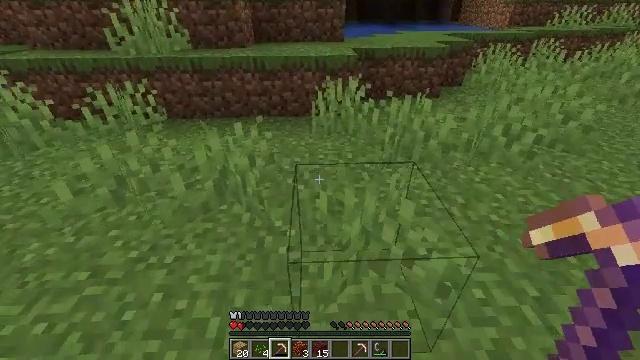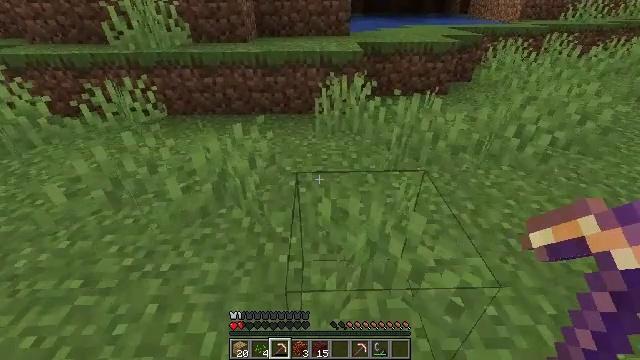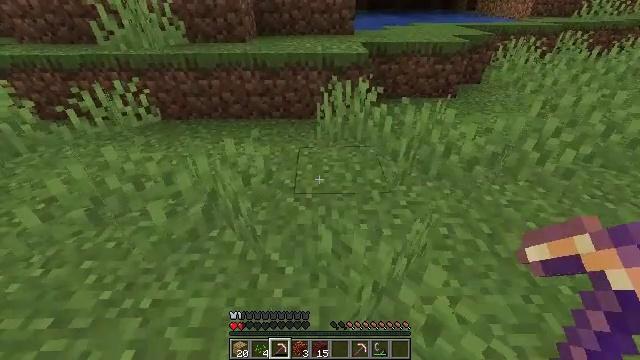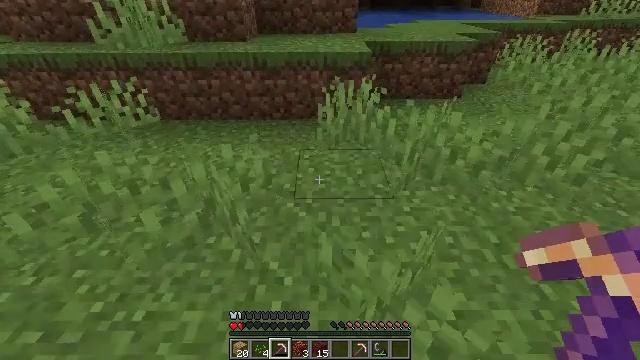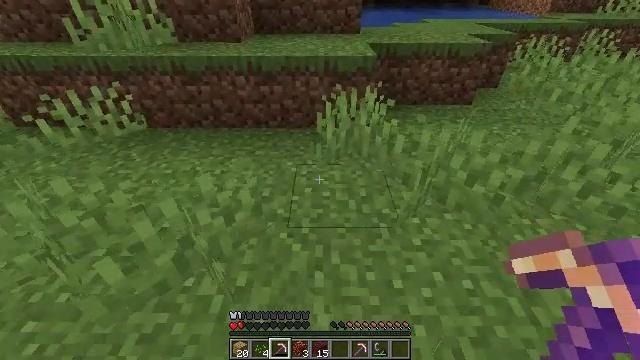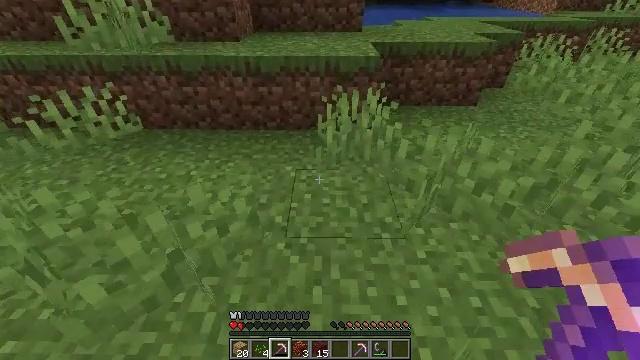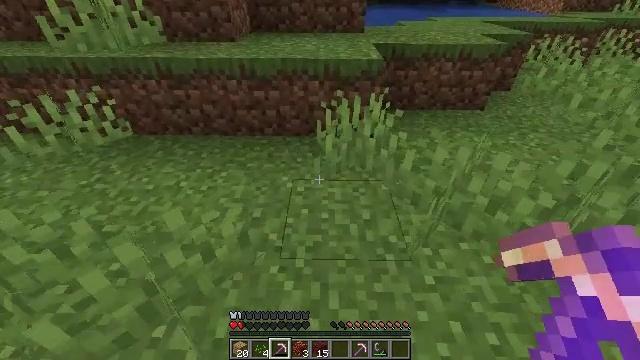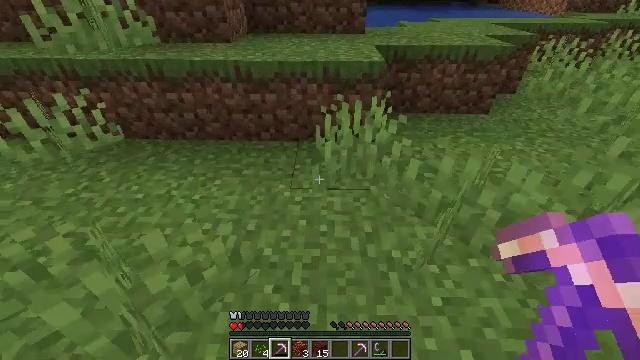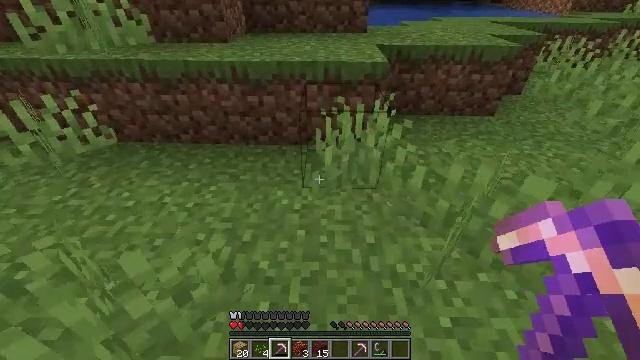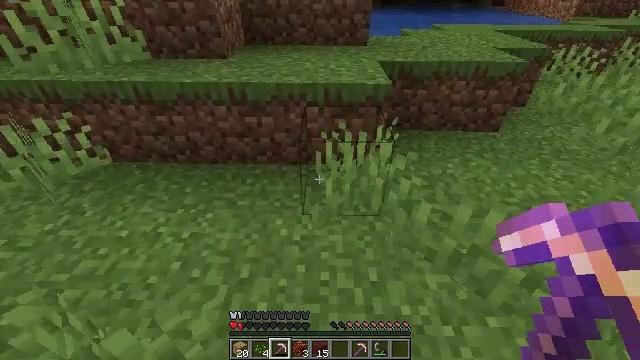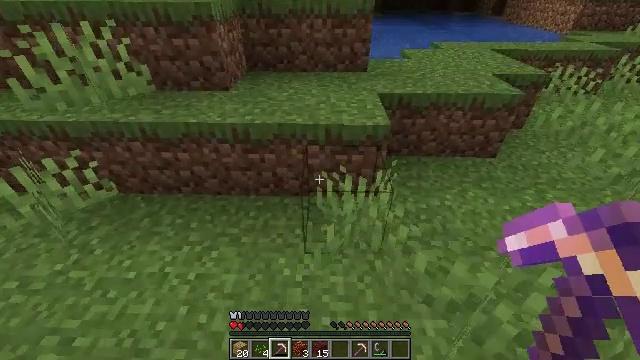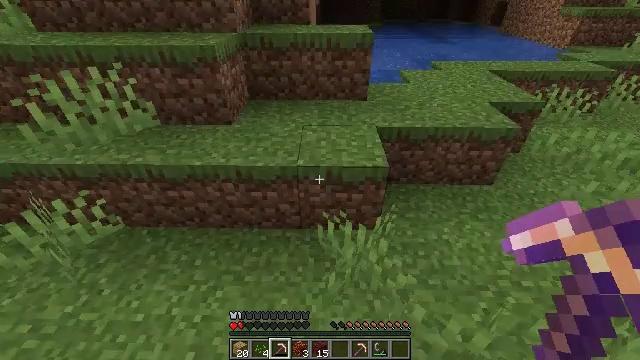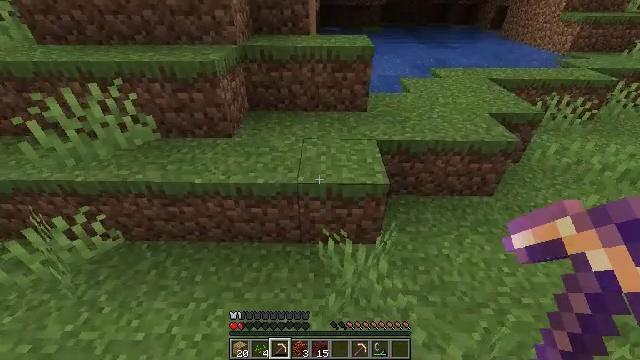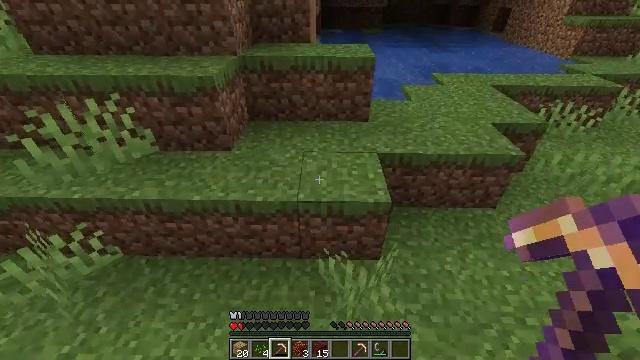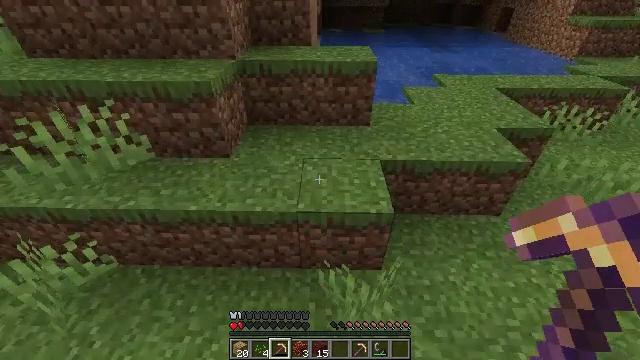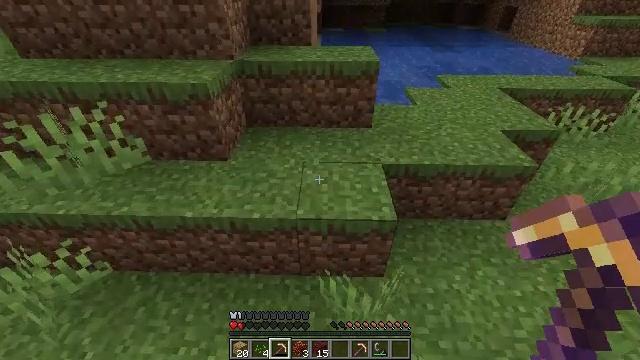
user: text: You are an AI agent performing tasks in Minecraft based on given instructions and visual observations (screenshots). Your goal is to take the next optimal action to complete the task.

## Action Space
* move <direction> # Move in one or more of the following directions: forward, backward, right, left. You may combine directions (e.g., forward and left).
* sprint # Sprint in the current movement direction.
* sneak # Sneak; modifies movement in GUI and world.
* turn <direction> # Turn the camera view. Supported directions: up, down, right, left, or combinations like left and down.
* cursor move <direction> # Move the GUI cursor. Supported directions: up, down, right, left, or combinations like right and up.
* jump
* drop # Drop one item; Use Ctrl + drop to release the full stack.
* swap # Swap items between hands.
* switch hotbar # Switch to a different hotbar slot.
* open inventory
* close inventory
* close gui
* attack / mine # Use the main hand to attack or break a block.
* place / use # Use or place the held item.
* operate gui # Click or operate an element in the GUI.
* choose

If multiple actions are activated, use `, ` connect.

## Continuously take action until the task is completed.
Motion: motion action
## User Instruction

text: Dig up the stone with a tool.
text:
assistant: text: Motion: move forward, turn down
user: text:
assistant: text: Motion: move forward
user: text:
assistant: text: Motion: move forward
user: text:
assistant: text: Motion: move forward
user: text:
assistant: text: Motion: move forward
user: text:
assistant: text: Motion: move forward
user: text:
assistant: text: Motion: move forward
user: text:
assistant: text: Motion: move forward
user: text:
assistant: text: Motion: move forward, jump
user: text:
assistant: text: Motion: move forward, jump
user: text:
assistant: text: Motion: move forward, jump
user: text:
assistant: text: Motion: move forward, jump
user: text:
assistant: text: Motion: move forward, jump
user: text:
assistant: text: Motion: move forward, jump
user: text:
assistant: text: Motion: move forward, jump
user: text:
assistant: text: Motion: move forward, jump
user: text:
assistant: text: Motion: move forward, jump
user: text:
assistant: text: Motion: move forward, jump
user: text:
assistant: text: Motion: move forward, jump
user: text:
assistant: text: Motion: move forward, jump
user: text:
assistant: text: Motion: move forward, jump
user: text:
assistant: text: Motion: move forward, jump
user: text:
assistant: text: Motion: move forward, jump
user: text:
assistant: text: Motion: move forward, turn right and up, jump
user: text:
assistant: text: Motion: move forward, turn right and up, jump
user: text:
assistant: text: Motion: move forward, turn right and up, jump
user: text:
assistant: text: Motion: move forward, jump
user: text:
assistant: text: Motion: move forward, jump
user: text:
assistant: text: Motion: move forward, jump
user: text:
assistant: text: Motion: move forward, jump